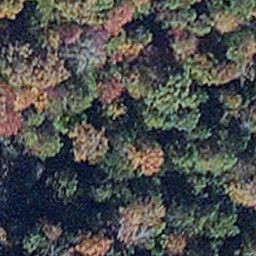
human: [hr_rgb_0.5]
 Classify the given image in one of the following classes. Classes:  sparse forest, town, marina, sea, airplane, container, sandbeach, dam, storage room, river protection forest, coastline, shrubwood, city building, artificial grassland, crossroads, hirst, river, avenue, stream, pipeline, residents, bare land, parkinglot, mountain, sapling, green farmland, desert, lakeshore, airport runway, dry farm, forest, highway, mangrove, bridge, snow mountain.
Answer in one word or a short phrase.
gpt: mangrove